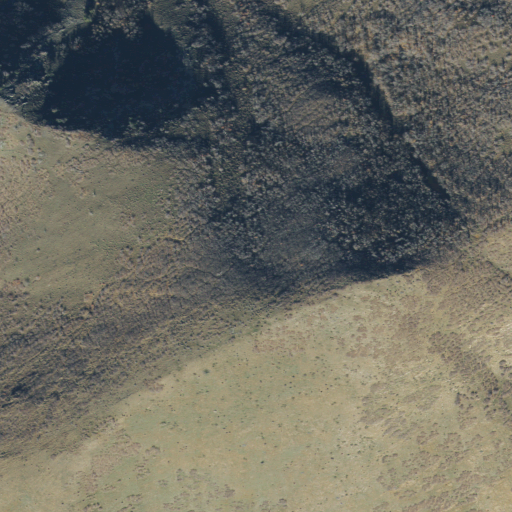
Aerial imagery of mountain in Utah named Haystack Hill containing deciduous forest, shrub, grassland, and evergreen forest